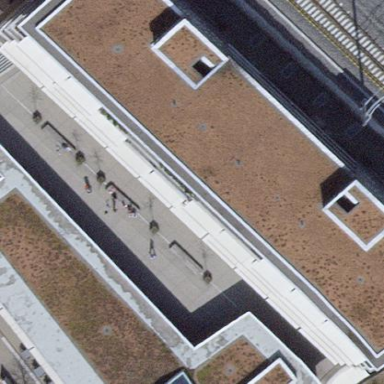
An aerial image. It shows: Mall building.